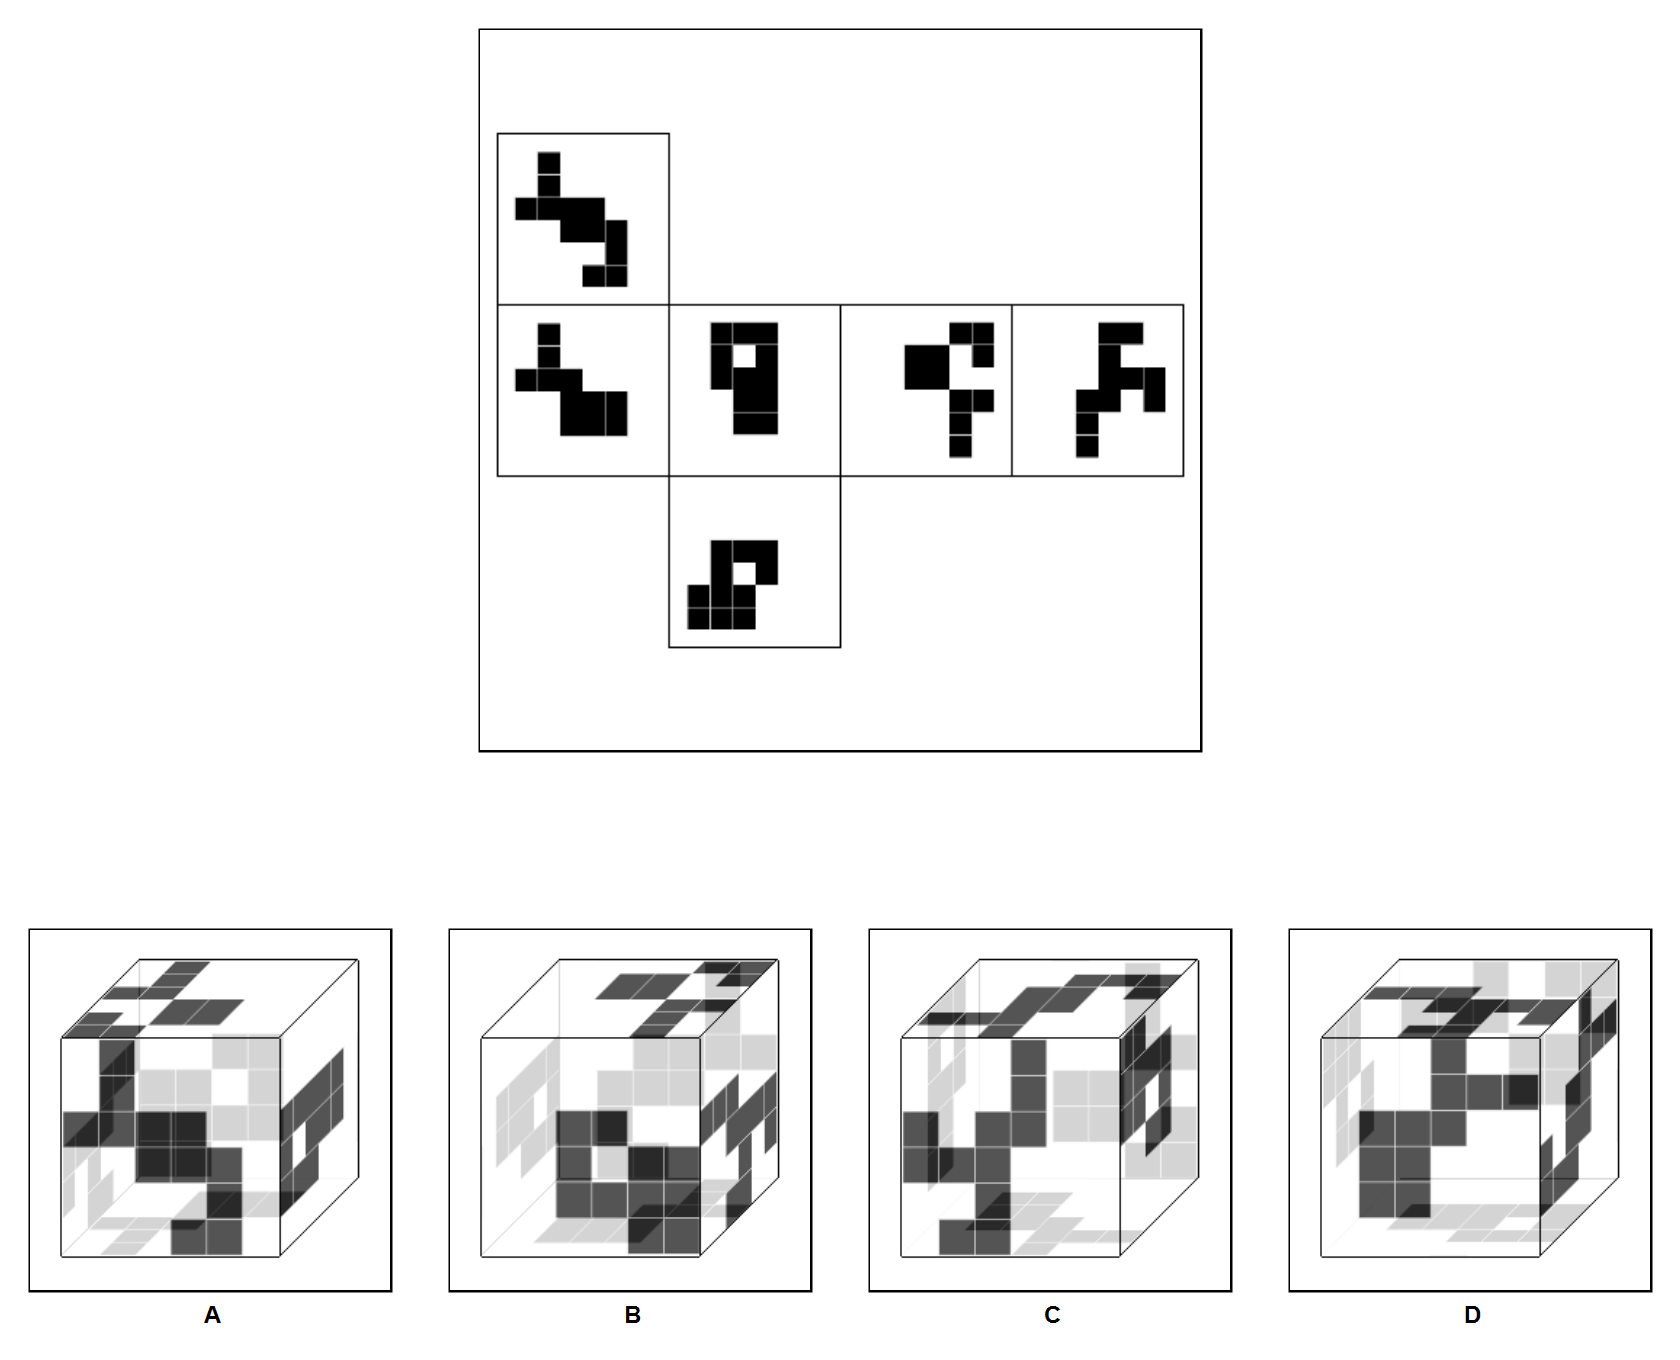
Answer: C